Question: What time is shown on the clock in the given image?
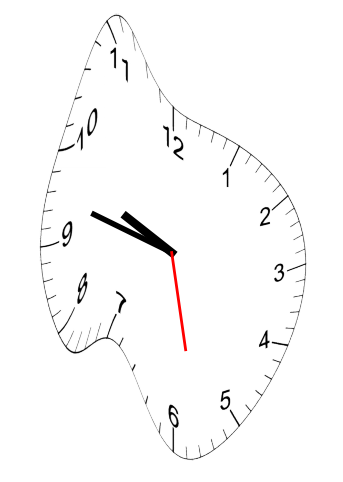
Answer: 09:47:28